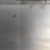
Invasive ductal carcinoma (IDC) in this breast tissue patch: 0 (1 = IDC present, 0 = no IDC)